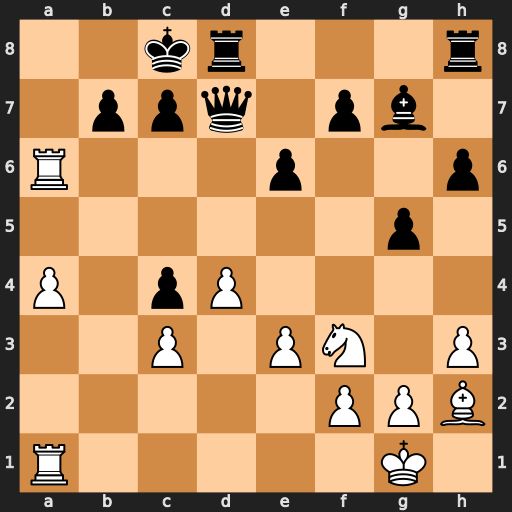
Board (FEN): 2kr3r/1ppq1pb1/R3p2p/6p1/P1pP4/2P1PN1P/5PPB/R5K1
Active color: w
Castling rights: -
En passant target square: -
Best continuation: Ra8#